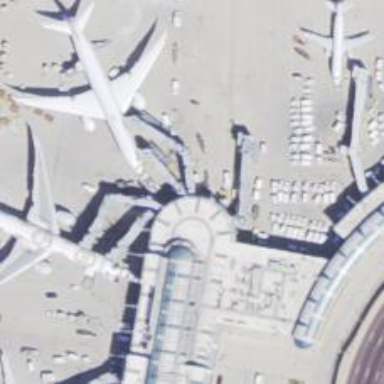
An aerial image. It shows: Airport gate.